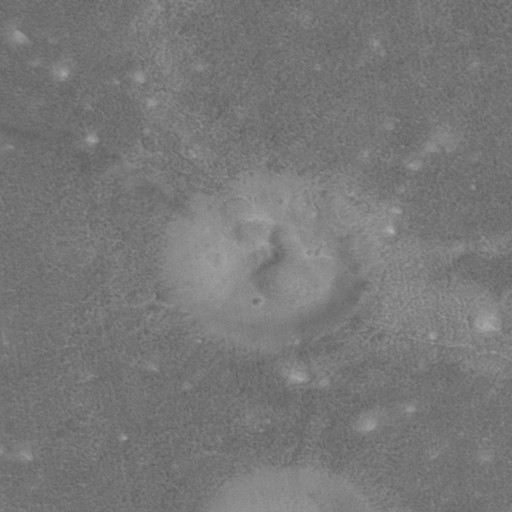
Objects detected: cone, cone